Aerial crown-view tile of a tropical tree (Barro Colorado Island, Panama), acquired 20250818:
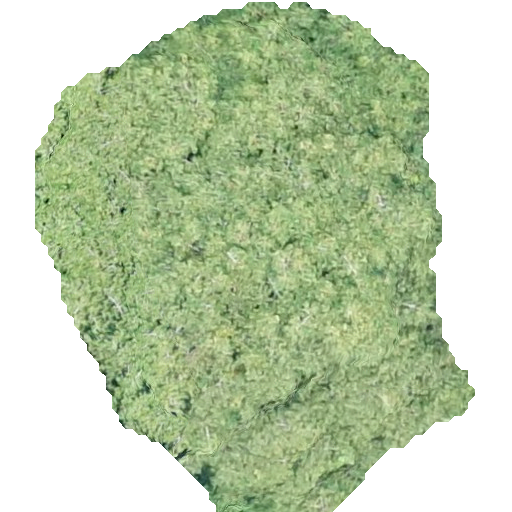
Species: Virola surinamensis
GBIF accepted scientific name: Virola surinamensis
Crown area: 236.51 m²